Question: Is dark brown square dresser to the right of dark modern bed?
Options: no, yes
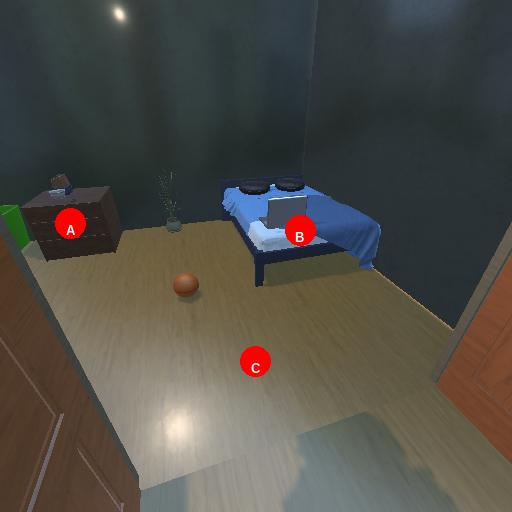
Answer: no